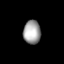
Tissue: lung
Cell type: Fibroblasts
Senescence score: 0.5692
Nuclear area (px): 399
Mean DAPI intensity: 162.16